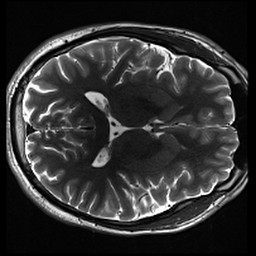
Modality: inplaneT2
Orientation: axial